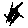
Label: sun